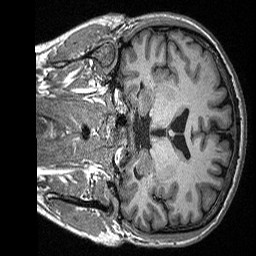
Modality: T1w
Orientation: coronal
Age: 46
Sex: male
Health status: healthy
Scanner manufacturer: siemens
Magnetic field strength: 3 T
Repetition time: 2.3 s
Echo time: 0.00298 s